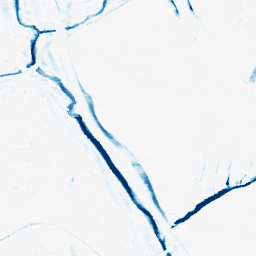
Category: morphological
Decomposition family: morphological_rect
Decomposition parameters: operation: closing
width: 10
height: 5
Upsampling method: edge_directed
Upsampling parameters: scale: 4
Upsampling scale: 4